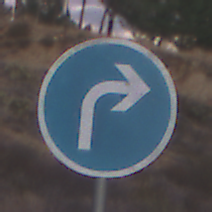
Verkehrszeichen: VorgeschriebeneFahrtrichtungRechts
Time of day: SunriseSunset
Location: Outdoor (Suburban)
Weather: PartlyCloudy
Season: NotSpecified
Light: Natural